Interaction volume radius: 5 \u00c5
Interaction volume height: 15 \u00c5
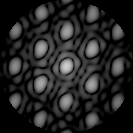
Disorder parameter: 0.1563